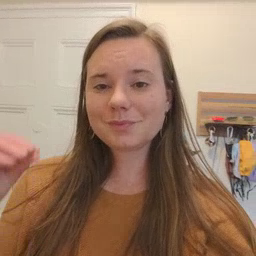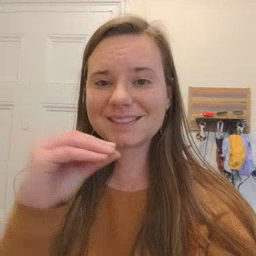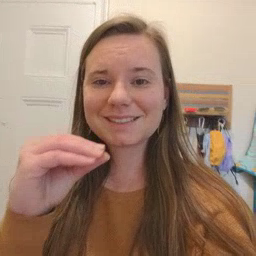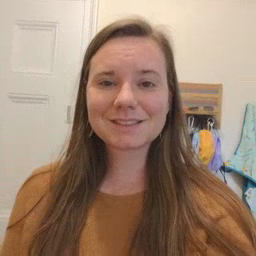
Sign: kiss